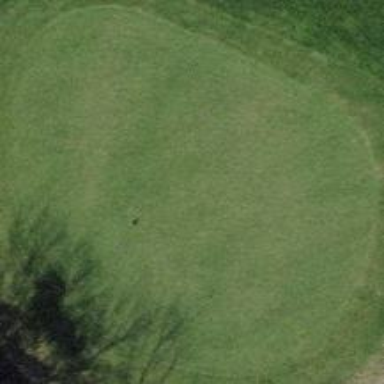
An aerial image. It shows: Picturesque green golfing area with grass land use.